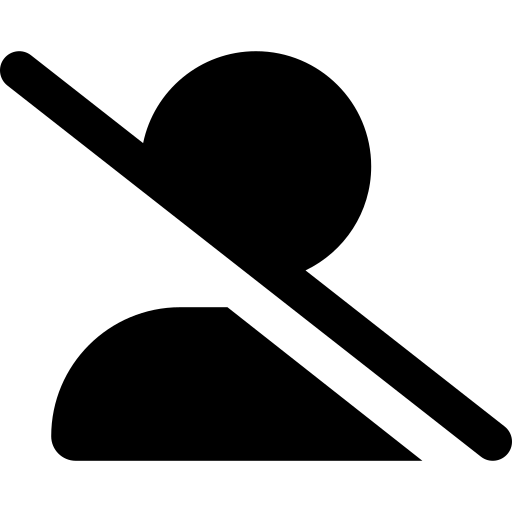
Tags: icon, FontAwesome, fa-icon, solid, user, large, slash